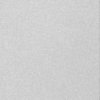
Label: dusty